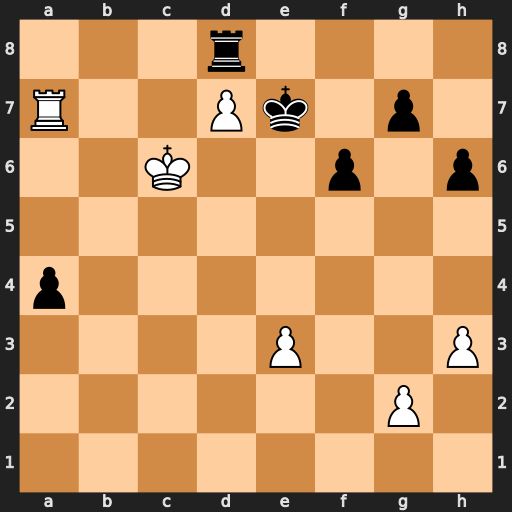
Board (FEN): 3r4/R2Pk1p1/2K2p1p/8/p7/4P2P/6P1/8
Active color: w
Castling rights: -
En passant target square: -
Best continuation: Rxa4 Rxd7 Re4+ Kd8 Rd4 Rxd4 exd4